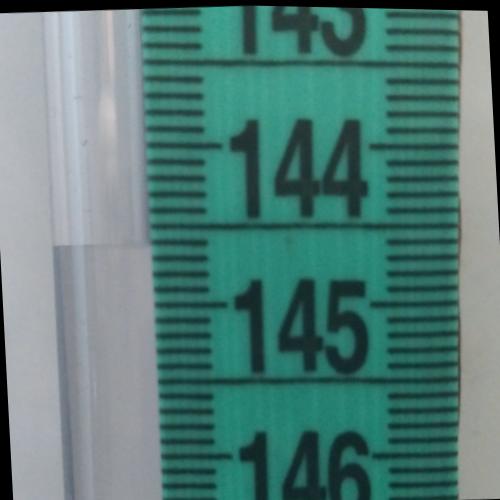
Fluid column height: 144.6 cm